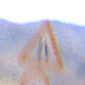
Verkehrszeichen: EinseitigVerengteFahrbahnRechts
Zusatzzeichen unten: VerbotUeberholenEinspurigeFahrzeuge
Umgebung: Outdoor, Nature
Tageszeit: MorningAfternoon
Wetter: Clear
Licht: Natural
Jahreszeit: NotSpecified
Kontrast: HighContrast